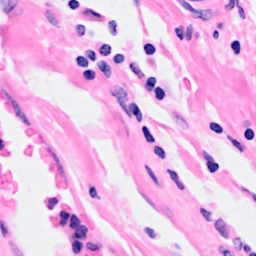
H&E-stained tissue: Breast